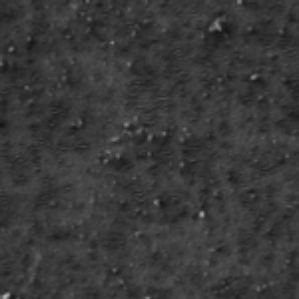
Label: frost